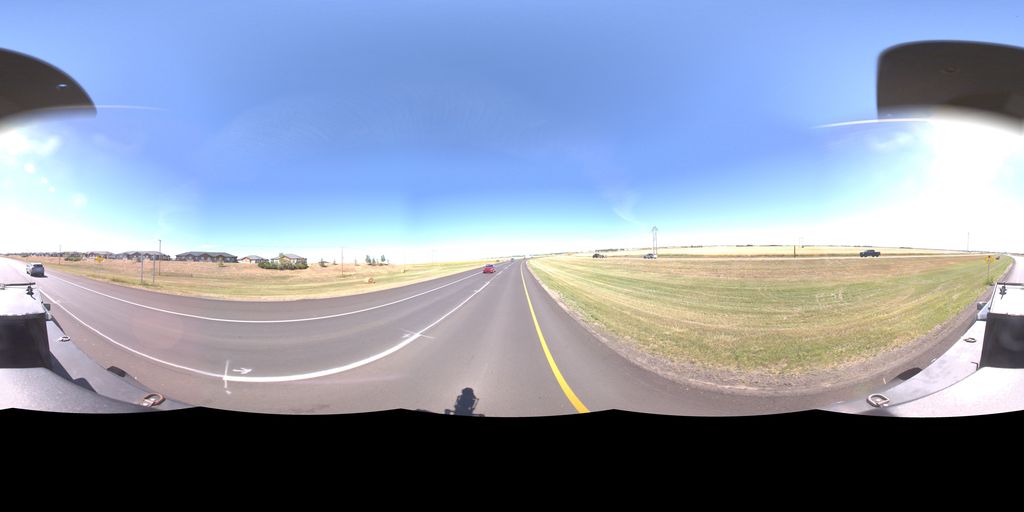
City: saskatoon